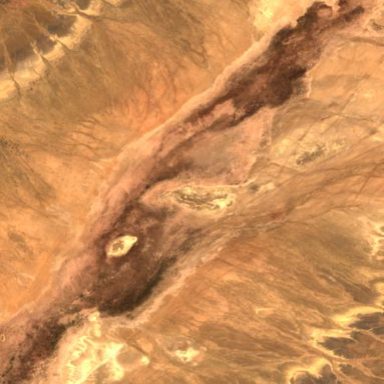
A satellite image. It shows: Oasis in the desert.